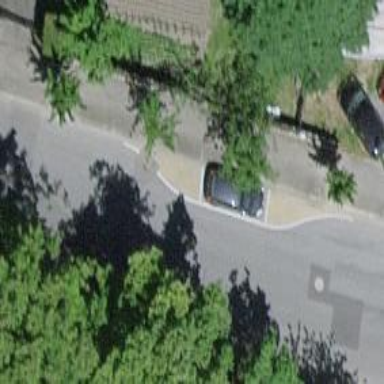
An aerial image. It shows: Broadleaved tree typically found along the streets.